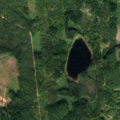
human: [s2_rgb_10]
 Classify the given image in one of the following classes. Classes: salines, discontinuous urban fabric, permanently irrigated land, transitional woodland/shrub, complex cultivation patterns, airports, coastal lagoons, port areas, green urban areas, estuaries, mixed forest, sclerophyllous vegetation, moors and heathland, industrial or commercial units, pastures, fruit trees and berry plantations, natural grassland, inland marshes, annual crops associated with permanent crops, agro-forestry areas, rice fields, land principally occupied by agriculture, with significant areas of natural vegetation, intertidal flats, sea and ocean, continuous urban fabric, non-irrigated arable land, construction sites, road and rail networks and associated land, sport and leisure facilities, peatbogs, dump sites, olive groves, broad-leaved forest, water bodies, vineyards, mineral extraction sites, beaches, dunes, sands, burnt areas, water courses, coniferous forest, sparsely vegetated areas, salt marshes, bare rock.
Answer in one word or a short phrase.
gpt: coniferous forest